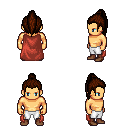
a pixel art fantasy rpg character, male body template, human, tanned skin, maroon cape, white pants, brown long topknot hairstyle, brown shoes, four views (front, back, left, right), 2x2 character sprite sheet, small pixel art, hard edges, no anti-aliasing